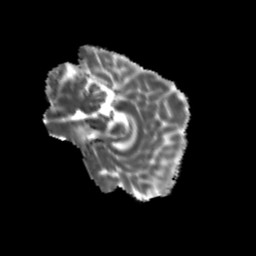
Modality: MD
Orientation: sagittal
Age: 28
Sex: female
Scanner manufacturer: siemens
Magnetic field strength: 3 T
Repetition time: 3.5 s
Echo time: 0.104 s